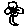
Label: flower